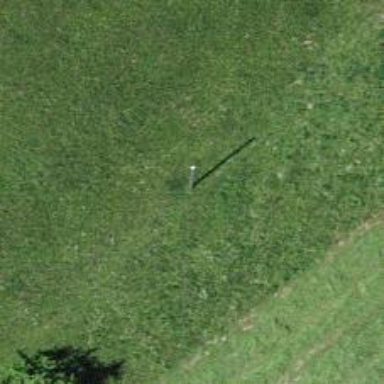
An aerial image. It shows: Minor power line.